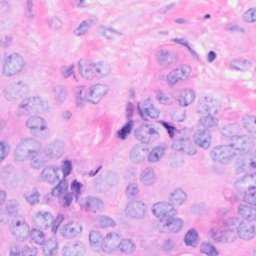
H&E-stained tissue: Breast